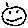
Label: smiley face